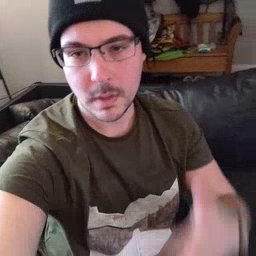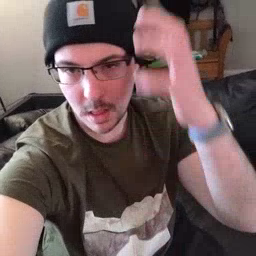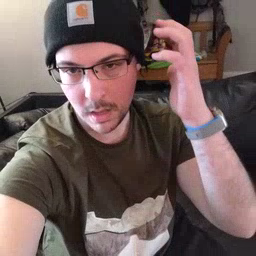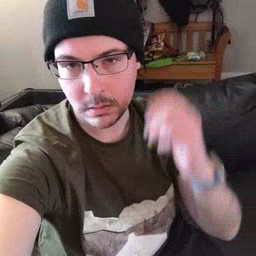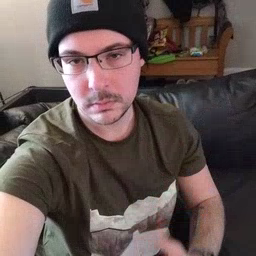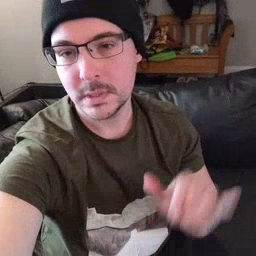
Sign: lion